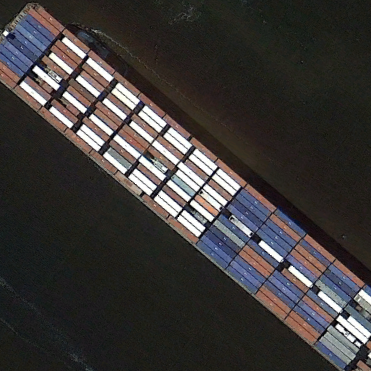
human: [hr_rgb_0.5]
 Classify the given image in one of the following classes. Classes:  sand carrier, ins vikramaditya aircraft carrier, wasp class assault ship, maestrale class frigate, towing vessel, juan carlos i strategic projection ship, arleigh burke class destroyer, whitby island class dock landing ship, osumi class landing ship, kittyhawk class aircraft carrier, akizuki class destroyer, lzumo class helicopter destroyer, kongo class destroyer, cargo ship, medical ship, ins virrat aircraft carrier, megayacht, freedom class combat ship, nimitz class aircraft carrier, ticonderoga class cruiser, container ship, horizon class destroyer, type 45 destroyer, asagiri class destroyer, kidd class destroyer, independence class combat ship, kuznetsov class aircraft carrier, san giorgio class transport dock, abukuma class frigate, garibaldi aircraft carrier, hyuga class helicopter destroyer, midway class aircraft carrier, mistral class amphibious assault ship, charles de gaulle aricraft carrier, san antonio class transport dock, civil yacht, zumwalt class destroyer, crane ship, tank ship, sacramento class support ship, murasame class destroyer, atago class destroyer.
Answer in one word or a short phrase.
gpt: Container ship